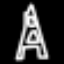
Label: The Eiffel Tower